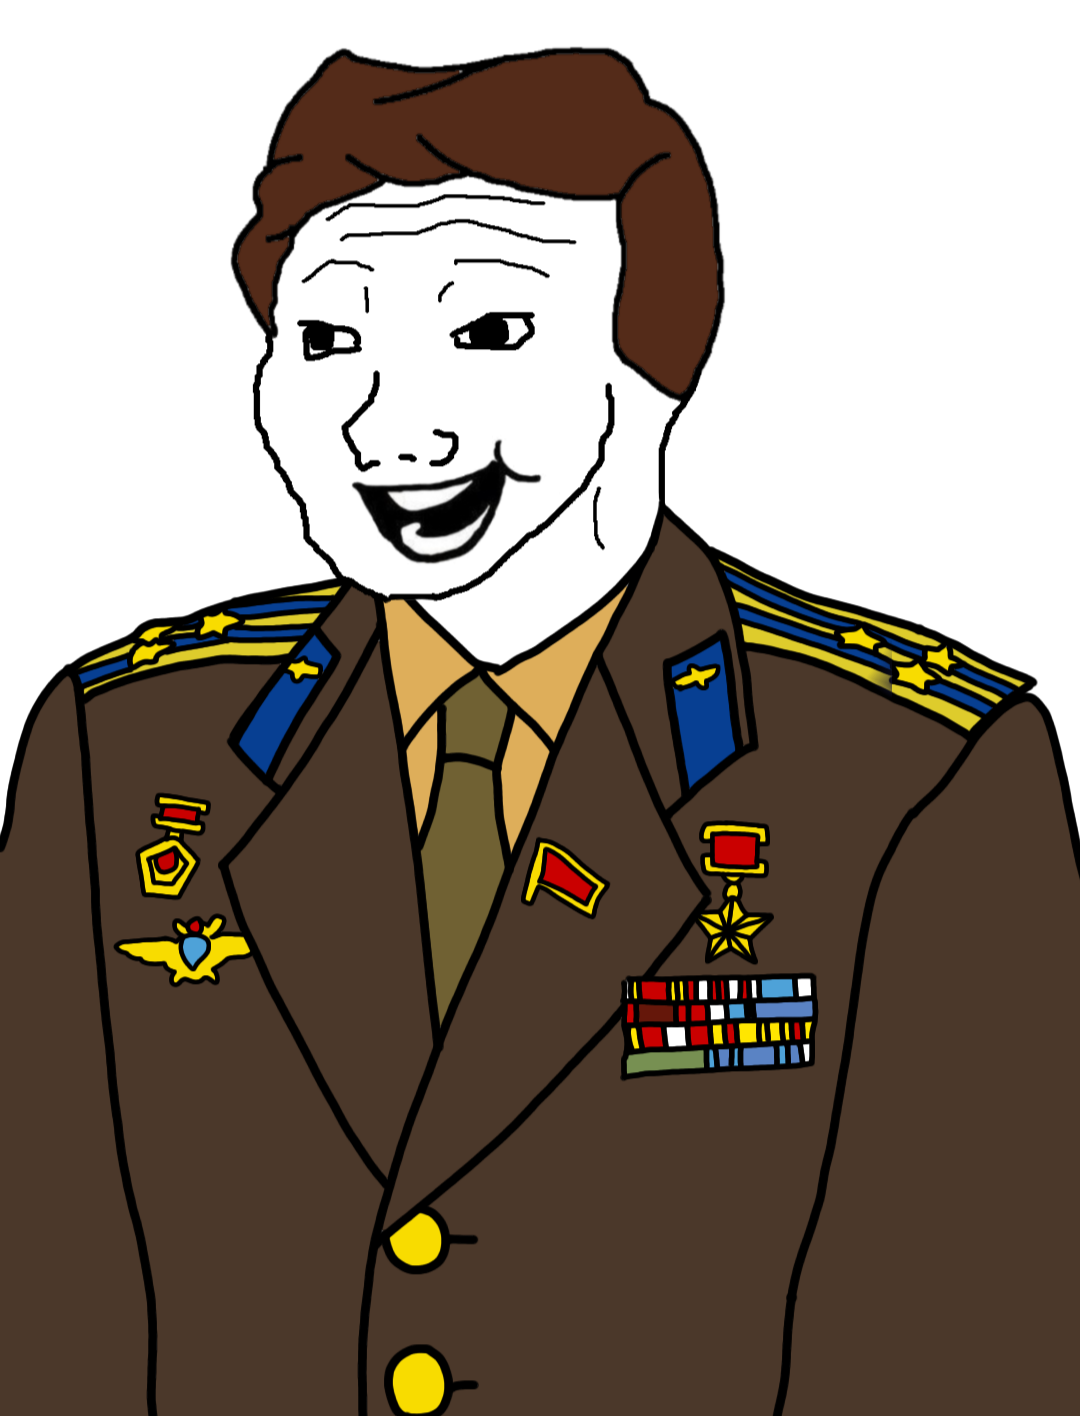
Label: 5_Bloomer